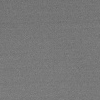
Atmospheric dust classification: dusty